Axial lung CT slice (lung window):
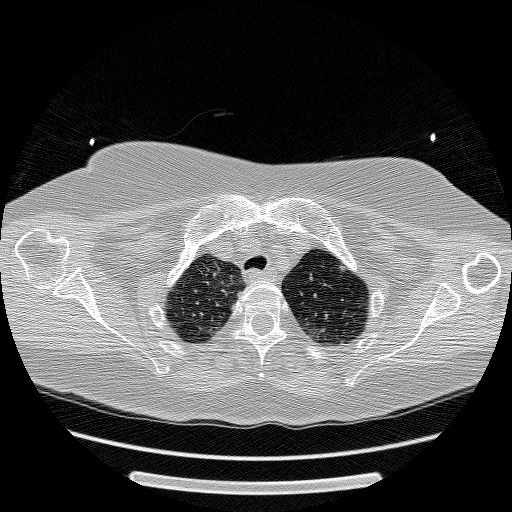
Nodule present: no